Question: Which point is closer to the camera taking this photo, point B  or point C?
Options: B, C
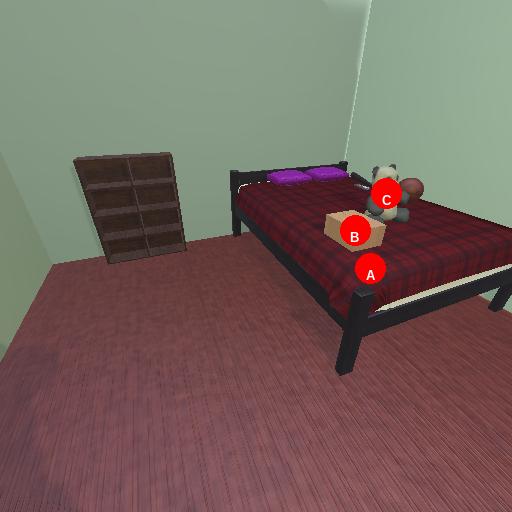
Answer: B